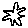
Label: star